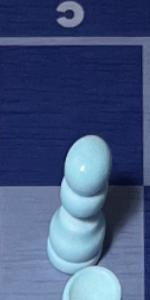
Label: Pawn_White